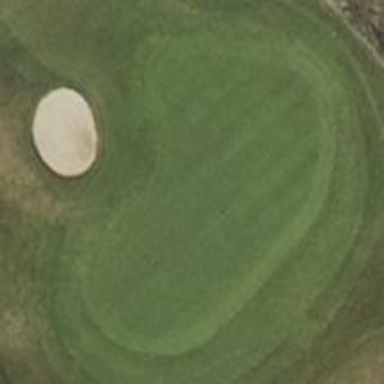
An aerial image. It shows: Golf hole.